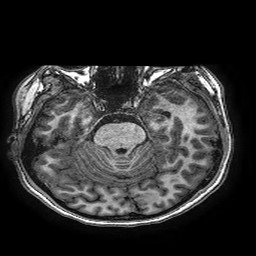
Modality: T1w
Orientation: coronal
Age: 17
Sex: female
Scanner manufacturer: ge
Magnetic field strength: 3 T
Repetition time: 0.00766 s
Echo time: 0.003476 s